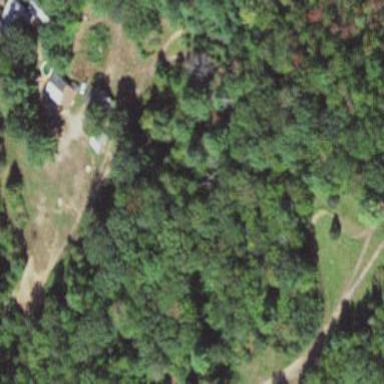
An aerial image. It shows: Mixed woodland with various types of leaves.